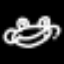
Label: frog